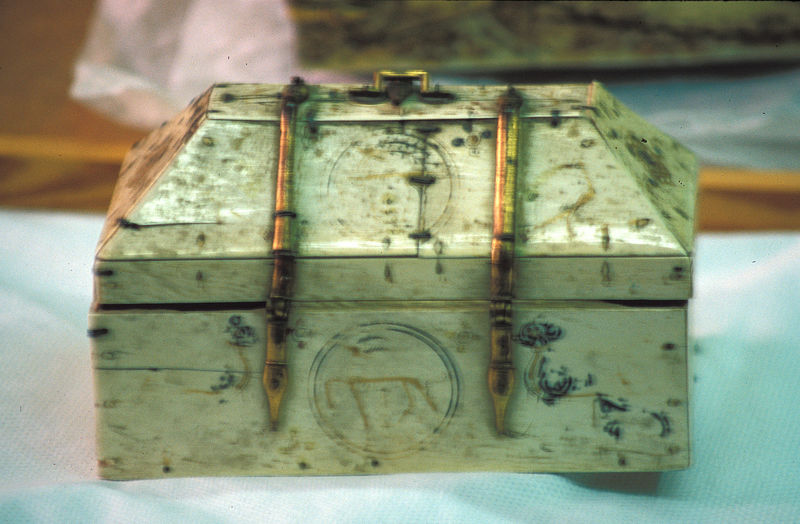
Titel: Kästchen aus Sizilien
Standort: Berlin
Institution: Museum für Islamische Kunst
Schlagwörter: blau, vogel, weiß, braun, glas, holz, schwarz, tisch, türkis, zeichen, haus, schloss, tier, tiere, tuch, muster, ornament, horn, vögel, kirche, gold, stoff, verbindung, kreis, rund, henkel, goldfarben, relief, bein, farbig, schrift, italien, afrika, risse, giebel, linien, dekor, ornamente, verzierung, metall, nagel, nägel, schriftzeichen, nieten, unscharf, foto, fotografie, photographie, punkte, griff, knochen, schnalle, truhe, deckel, messing, dose, medaillon, orient, linie, kreise, tupfen, kiste, schachtel, stempel, vitrine, kasten, photo, scharniere, arabisch, sarg, verschwommen, verwischt, hirsch, hirsche, scharnier, griechisch, mittelalter, rechteckig, viereckig, museum, hörner, zierde, beschlag, siegel, verschluß, schatulle, geweih, bemalung, ziege, kästchen, arabien, persien, behälter, reliquie, bügel, geschliffen, doppelt, beschläge, schatz, schliesse, chasse, schlösser, insignien, elfenbein, sphinx, sizilien, schreibfeder, dreckig, box, medaillons, unschärfe, behältnis, umrandet, tuck, persisch, montierung, riegel, henkeö, fatimidisch, graviert, trapez, exponat, klammern, hasten, ivoire, verschliessbar, bronze foto, crimshaw, dachförmig, dekcel, henkelcjen, netsak, spangen, truhr, niet, afirka, orine